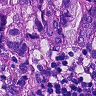
Metastatic tissue present: yes